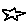
Label: star